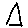
Label: triangle